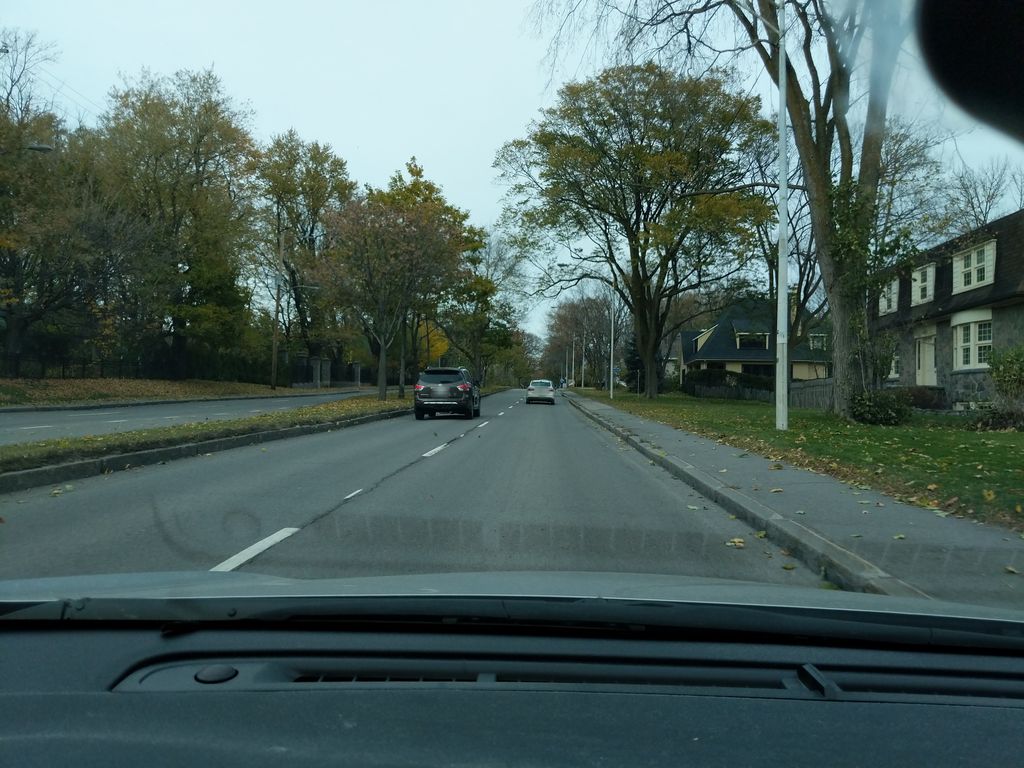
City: quebec_city